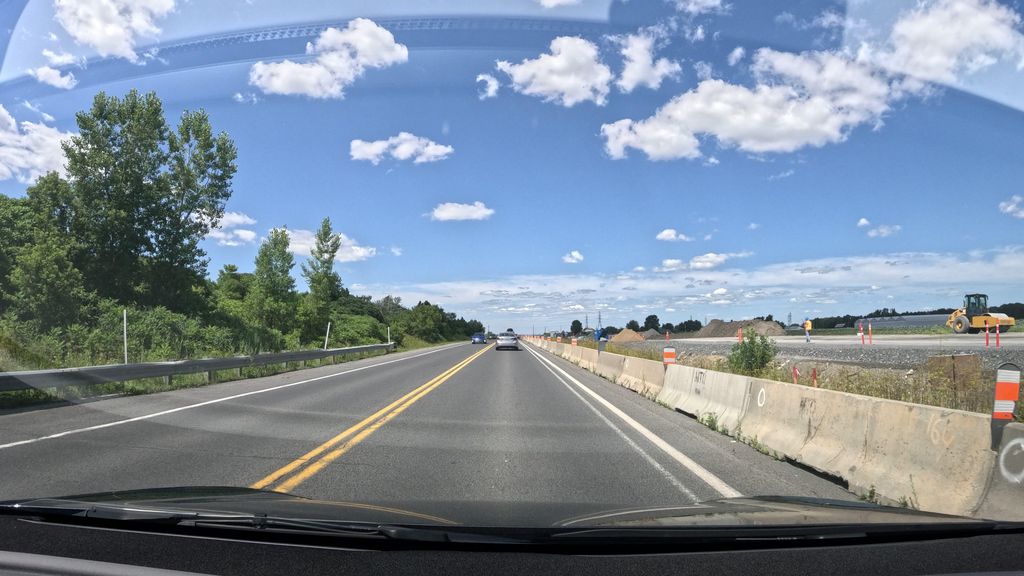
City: montreal